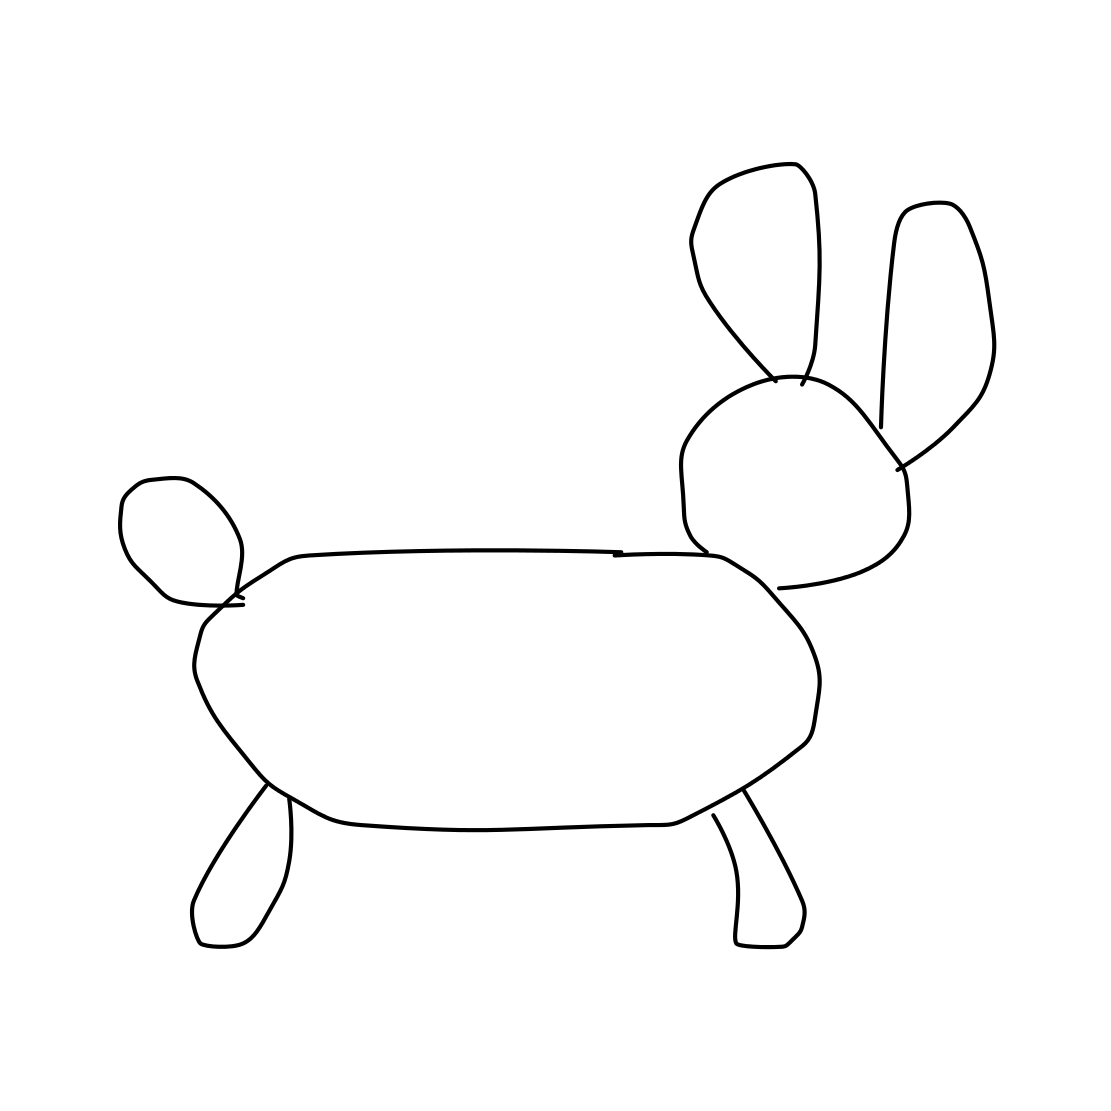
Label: rabbit